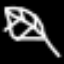
Label: leaf